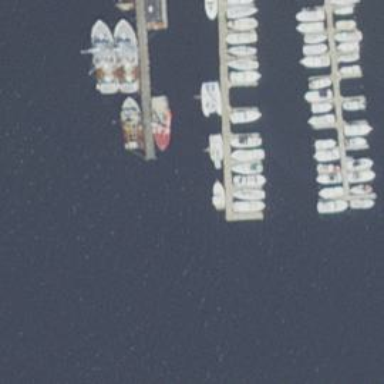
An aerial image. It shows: Man-made pier.